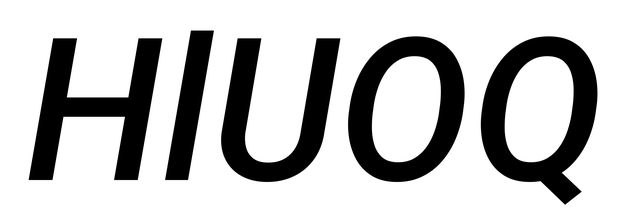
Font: Roboto-Italic_Medium_Italic